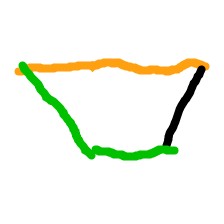
Shape: trapezoid